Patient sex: M
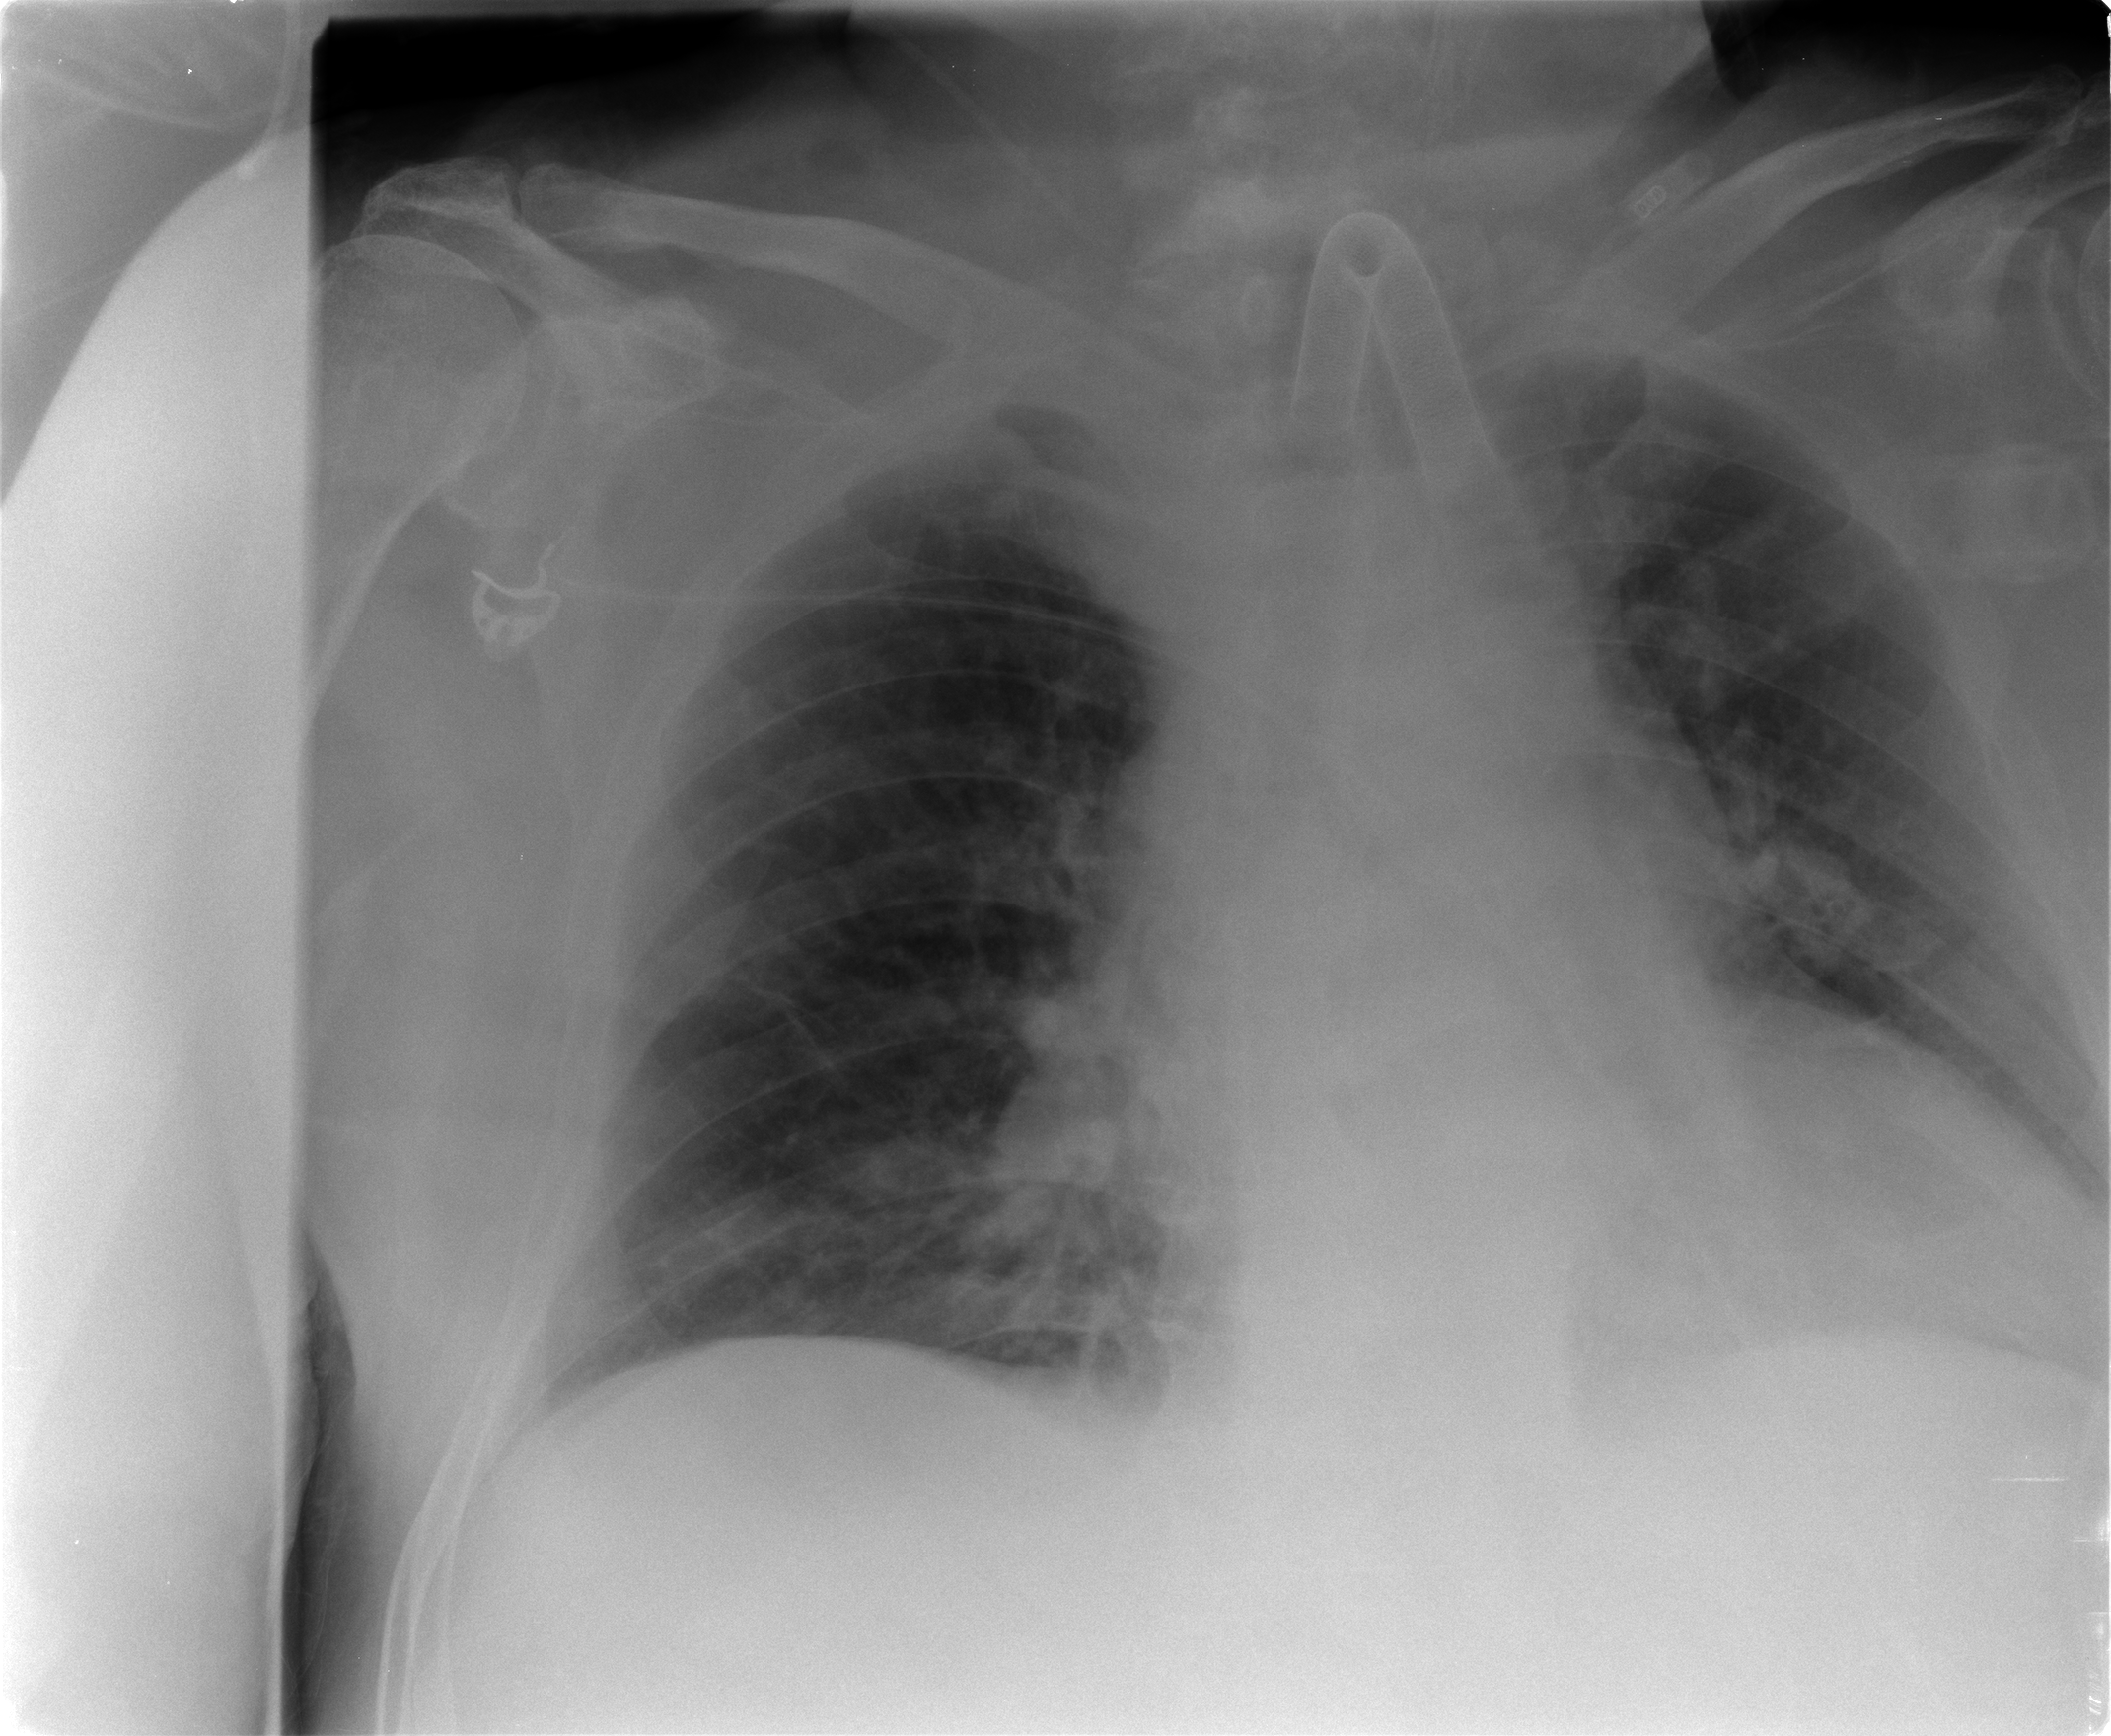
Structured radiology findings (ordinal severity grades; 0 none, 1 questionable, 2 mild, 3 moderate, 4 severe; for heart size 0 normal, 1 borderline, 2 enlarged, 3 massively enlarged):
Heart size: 2
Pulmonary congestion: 1
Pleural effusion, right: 0
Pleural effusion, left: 1
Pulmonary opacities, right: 0
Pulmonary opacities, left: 0
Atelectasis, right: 0
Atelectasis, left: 2